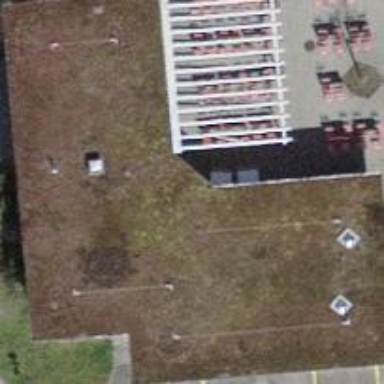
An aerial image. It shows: Restaurant in building.